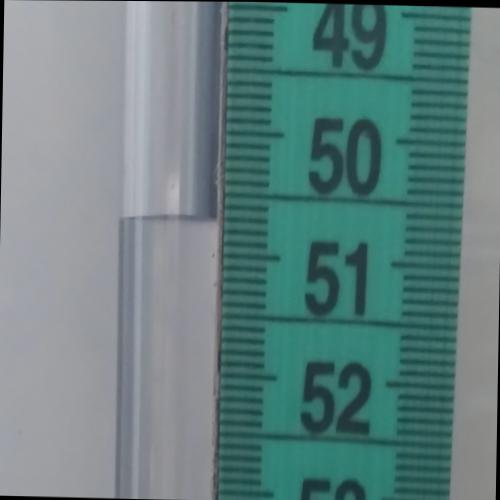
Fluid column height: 50.7 cm